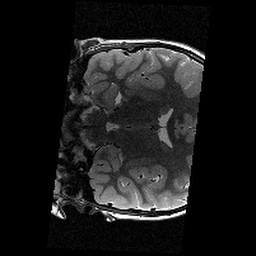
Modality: T2w
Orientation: coronal
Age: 11
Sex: male
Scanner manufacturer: siemens
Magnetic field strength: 3 T
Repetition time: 9.23 s
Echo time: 0.067 s